Question: I'm wondering if it is possible to make a fan chart like the one below but only using HTML/CSS. I've been trying to use transforms and nested divs but nothing has come even remotely close.

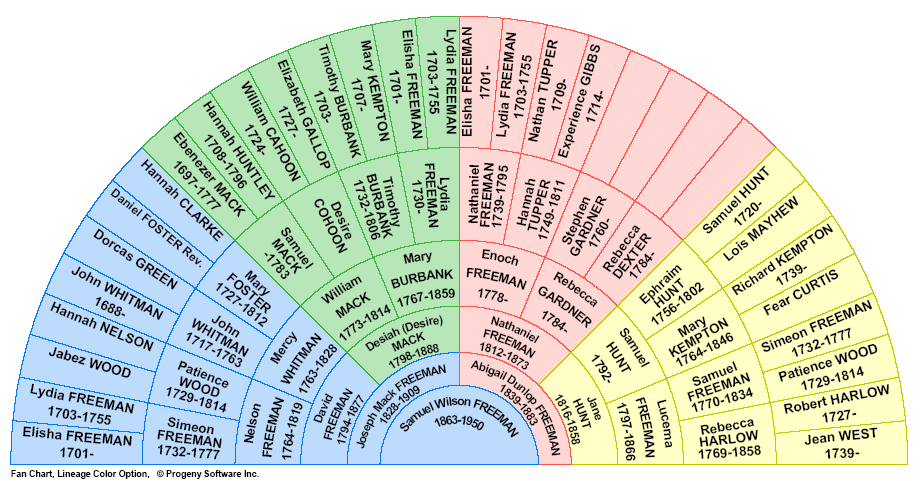
Answer: I would recommend the canvas. Just getting rotating text to work with css is a pain in the ass. I could imagine doing the text alone from your image above, but it would take so much work to implement. The shapes and lines is a whole other story. I imagine it's probably possible, but it probably wouldn't look good, and probably would be inefficient. The canvas is the way to go here.